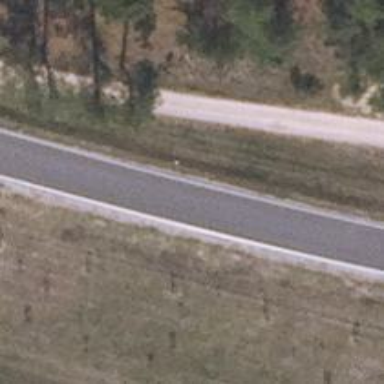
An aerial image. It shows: Secondary road with asphalt surface.